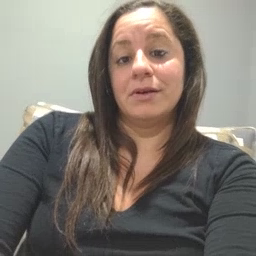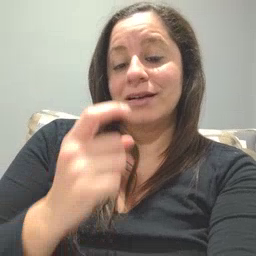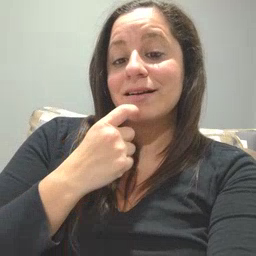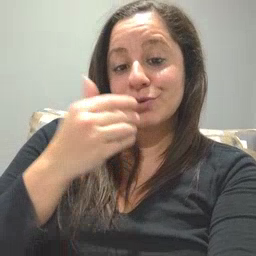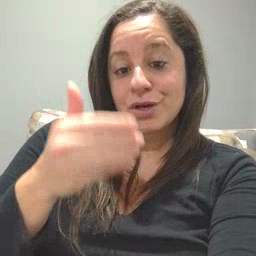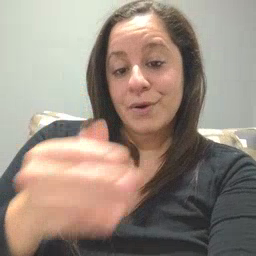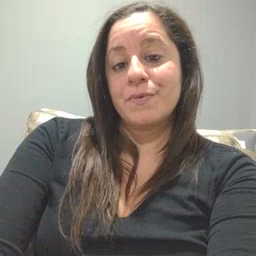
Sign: glasswindow